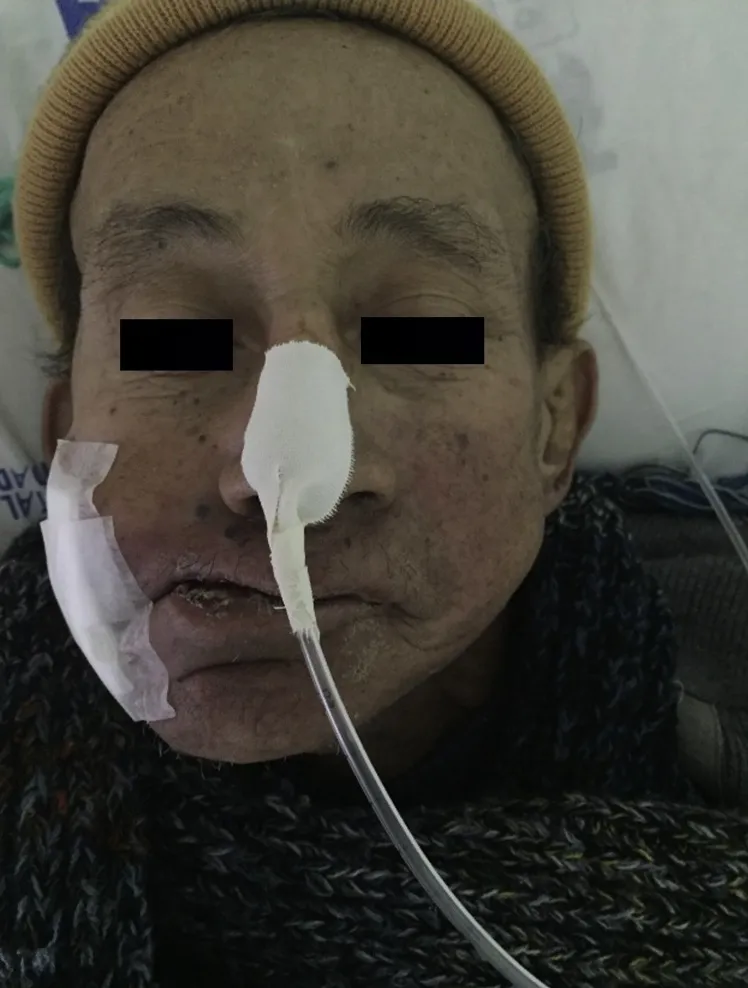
In palliative care, two weeks before death.
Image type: medical_photograph (skin_photograph)